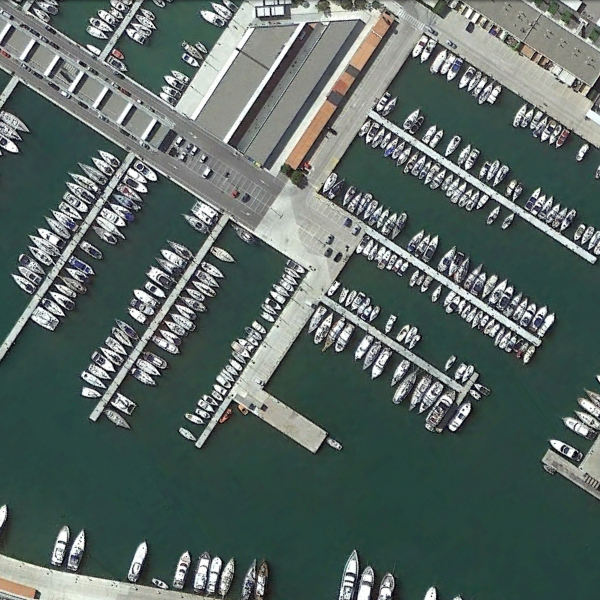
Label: Port